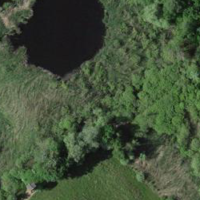
EUNIS habitat code: 44
Species observed at this site:
Ischnura elegans
Phylloscopus collybita
Fulica atra
Euonymus europaeus
Argentina anserina
Erithacus rubecula
Amphipyra pyramidea
Buteo buteo
Accipiter nisus